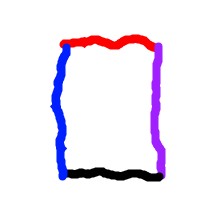
Shape: rectangle